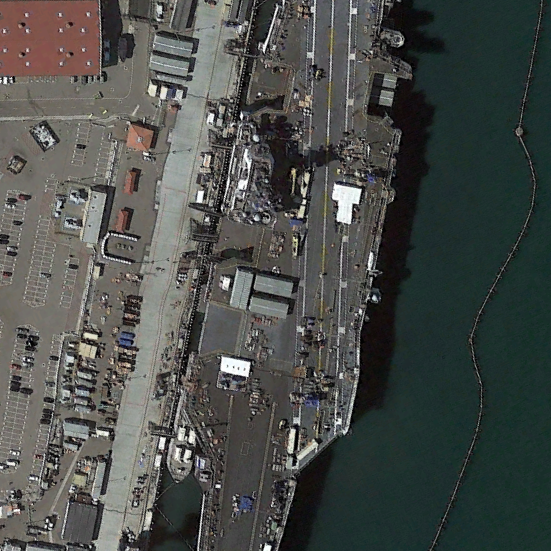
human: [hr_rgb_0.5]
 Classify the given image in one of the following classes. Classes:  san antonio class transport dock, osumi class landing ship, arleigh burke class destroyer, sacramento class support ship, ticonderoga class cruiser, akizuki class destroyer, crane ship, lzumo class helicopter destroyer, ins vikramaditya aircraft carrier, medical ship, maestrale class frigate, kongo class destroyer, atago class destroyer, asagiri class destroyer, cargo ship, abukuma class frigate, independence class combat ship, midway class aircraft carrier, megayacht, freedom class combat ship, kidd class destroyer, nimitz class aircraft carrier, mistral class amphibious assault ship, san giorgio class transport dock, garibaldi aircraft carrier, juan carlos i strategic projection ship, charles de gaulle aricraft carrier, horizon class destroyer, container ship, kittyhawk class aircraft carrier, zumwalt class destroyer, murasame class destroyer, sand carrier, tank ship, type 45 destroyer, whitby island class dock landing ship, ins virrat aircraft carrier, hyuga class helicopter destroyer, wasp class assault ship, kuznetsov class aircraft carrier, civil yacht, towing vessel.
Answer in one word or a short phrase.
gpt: Nimitz class aircraft carrier